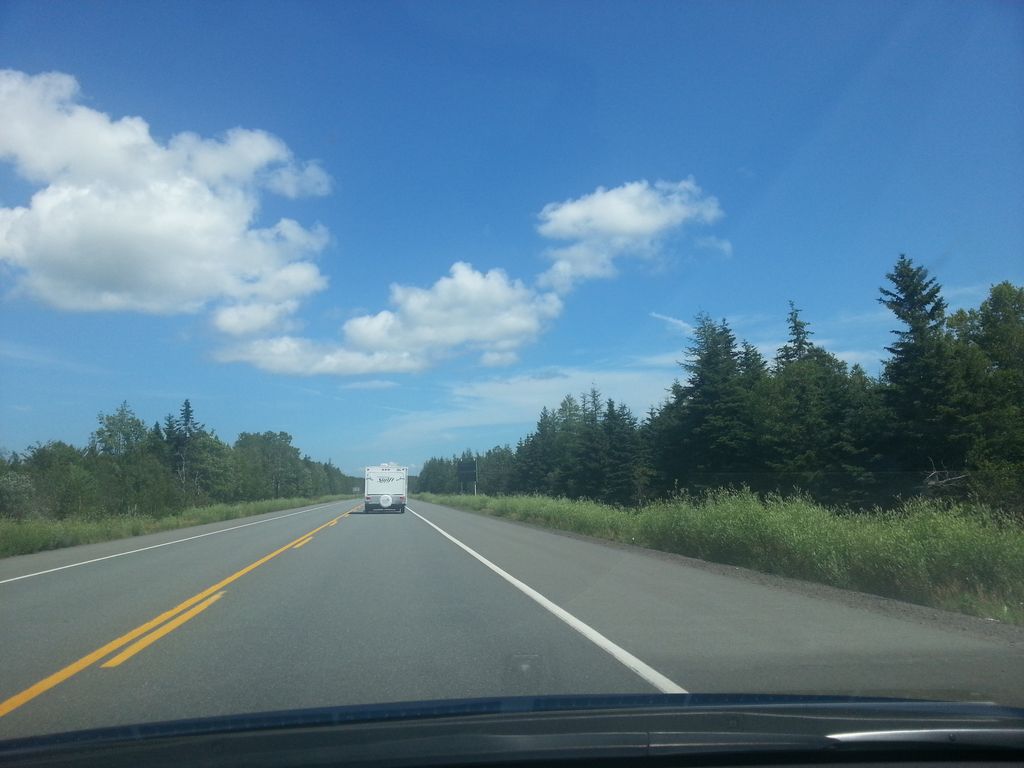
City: charlottetown